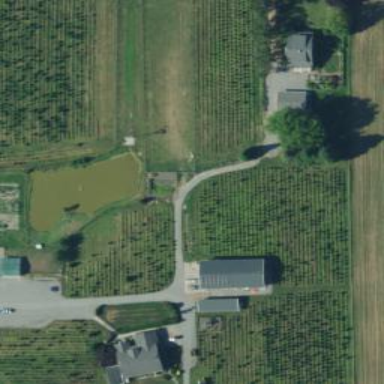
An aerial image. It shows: Plant nursery specializing in Christmas trees.